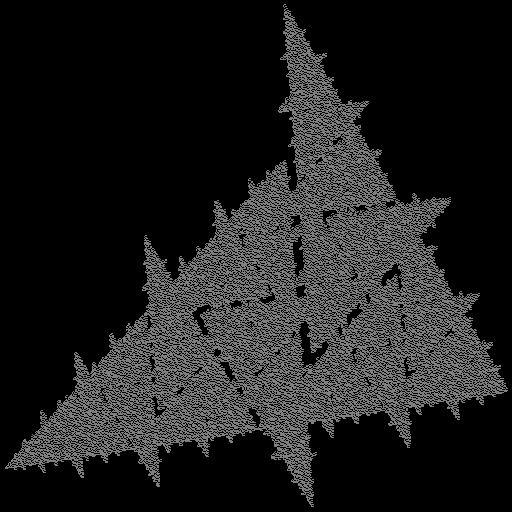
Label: a1